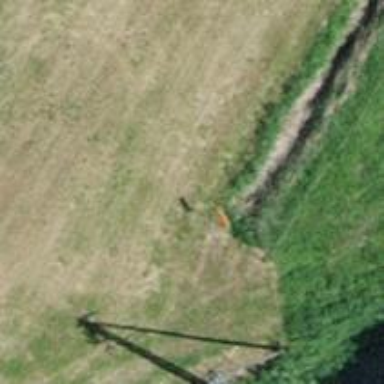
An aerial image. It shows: Pole supporting pipeline marker with roof cover.